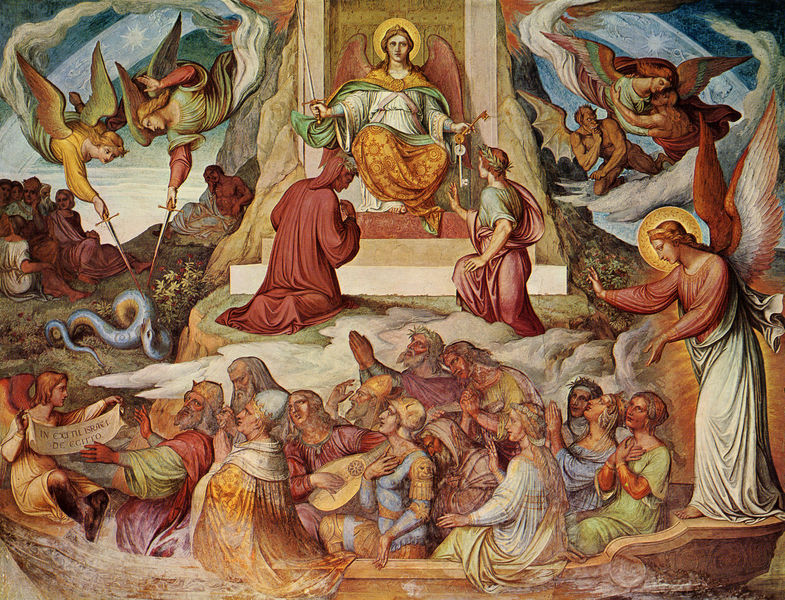
Titel: La navicella delle anime, Das Sühneschiff
Künstler: Joseph Anton Koch
Standort: Roma
Institution: Casa Massimo
Schlagwörter: blau, felsen, flügel, gemälde, gott, hand, himmel, kampf, körper, mann, umhang, weiß, wolken, frauen, gelb, grün, landschaft, menschen, mädchen, sitzen, braun, bunt, frau, haar, holz, männer, symbol, szene, gras, rot, schnee, wiese, wolke, muster, bart, gericht, arm, arme, bibel, mensch, stein, steine, hände, signatur, busch, büsche, gebüsch, kirche, sonne, figur, gewand, gold, haare, stoff, stoffe, tücher, gewänder, mutter, personen, gitarre, musik, person, krone, renaissance, rosa, boot, fliegen, engel, putte, putto, herrschaft, schiff, schrift, papier, mauer, nebel, figuren, bischof, könig, papst, soldaten, thron, inschrift, stufen, nazarener, kirchen, paradies, greis, religion, stern, schweben, sterne, schwert, schwerter, buchstaben, schwerte, schlange, herrscher, beten, gebet, allegorie, kranz, menschenmenge, altar, rolle, schein, heiligenschein, nimbus, christus, jesus, teufel, versuchung, knieend, mittelalter, priester, religiös, zeichnerisch, signatru, eden, geistliche, posaunen, könige, heilige, fresko, laute, mandoline, schlüssel, schriftstück, heilig, putten, maria, sünde, anbetung, israel, bulle, allegorien, petrus, schwebend, luzifer, sohn, drachen, letter, lettern, drache, symbole, dämonen, kronen, urteil, menschn, lindwurm, thronen, cornelius, fra angelico, seelig, schert, scherter, aureolen, pol, drtachenflügel, ruhepol, gerivht, himmlisches gericht